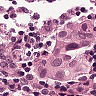
Metastatic tissue present: yes